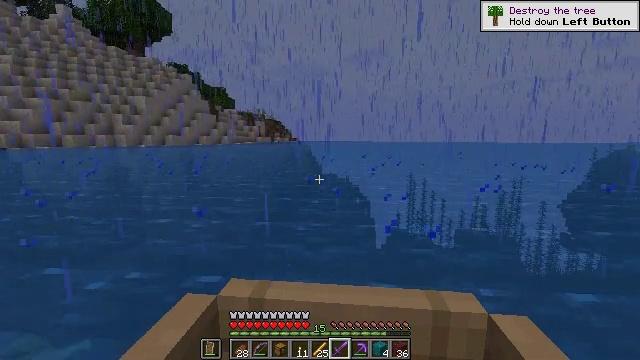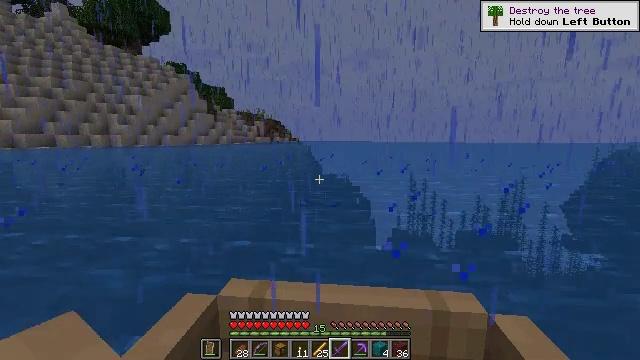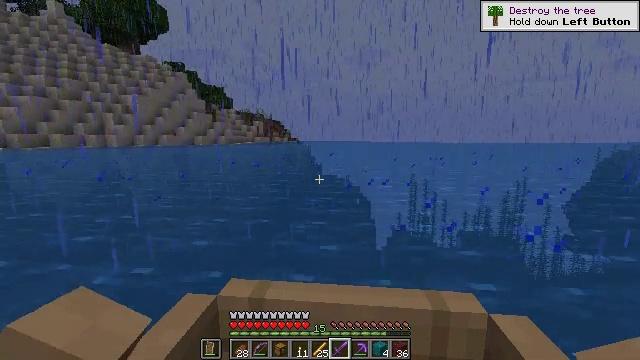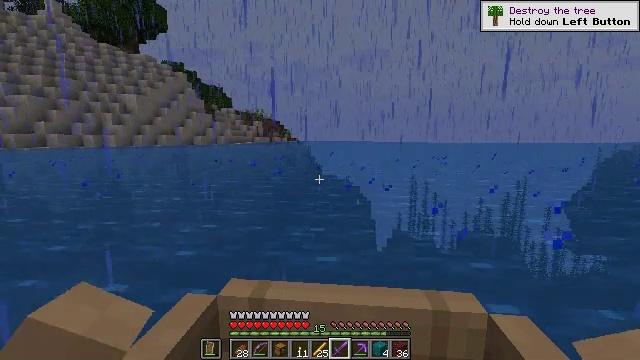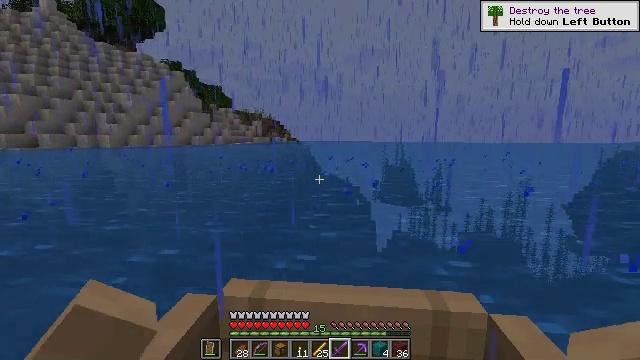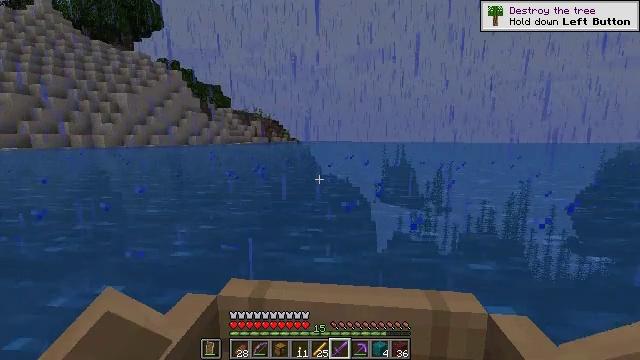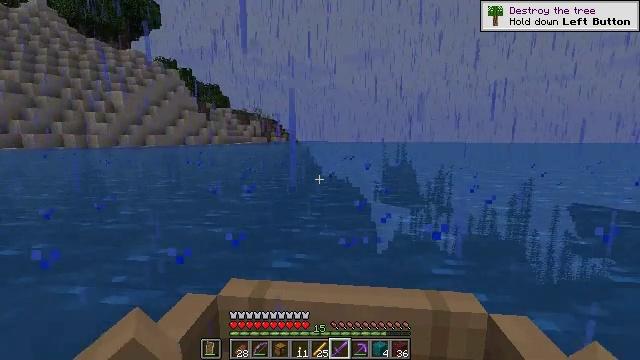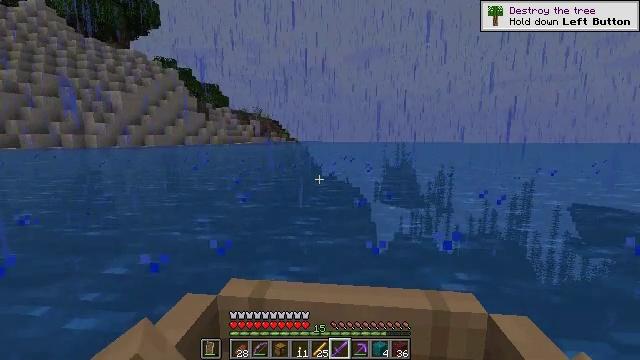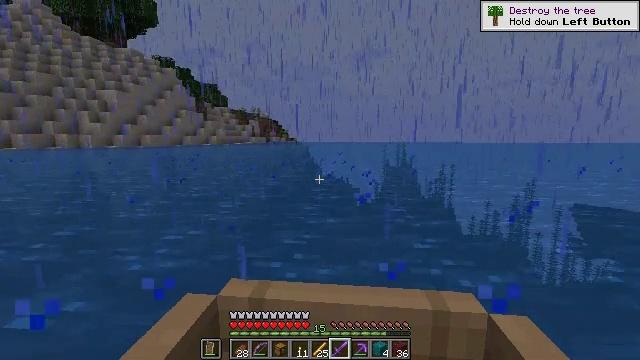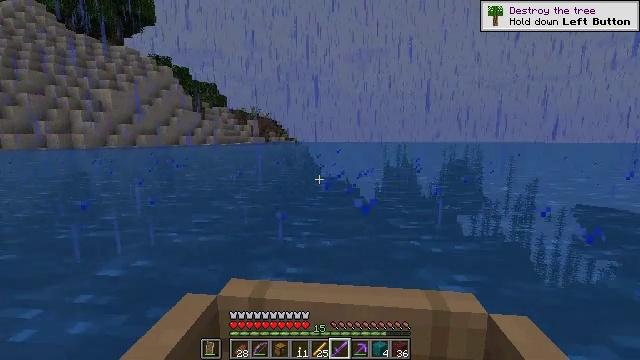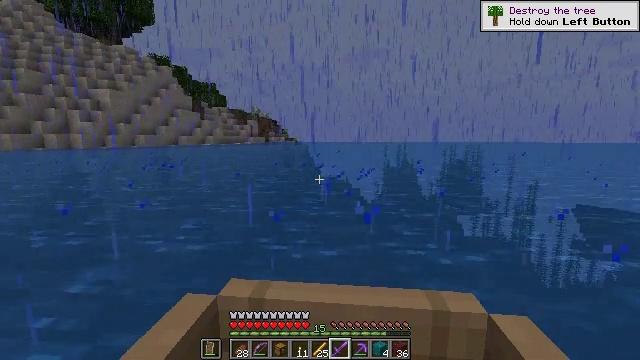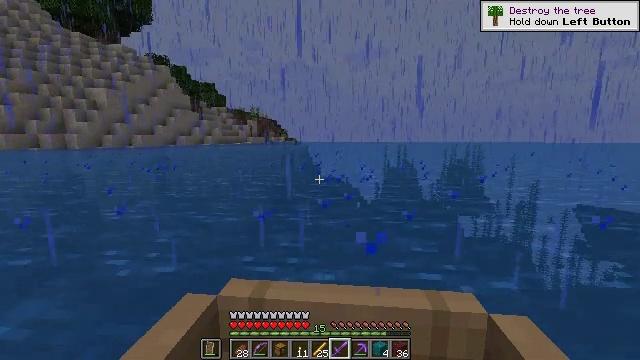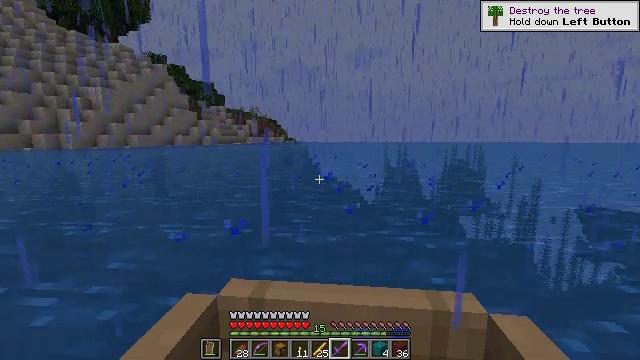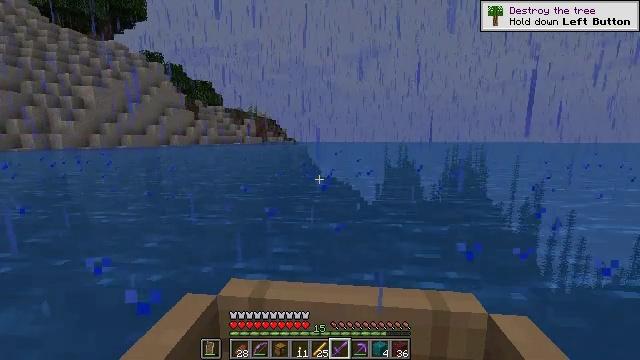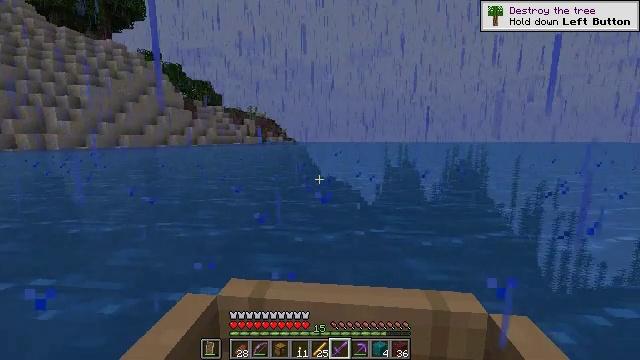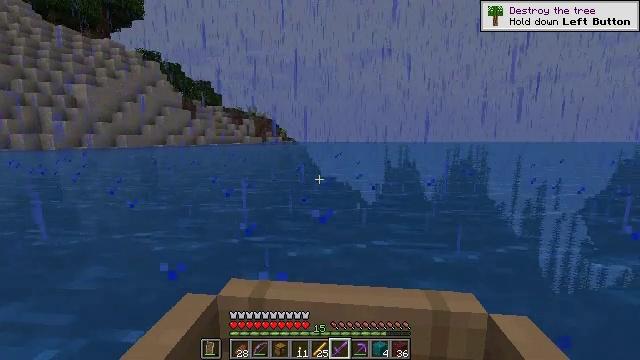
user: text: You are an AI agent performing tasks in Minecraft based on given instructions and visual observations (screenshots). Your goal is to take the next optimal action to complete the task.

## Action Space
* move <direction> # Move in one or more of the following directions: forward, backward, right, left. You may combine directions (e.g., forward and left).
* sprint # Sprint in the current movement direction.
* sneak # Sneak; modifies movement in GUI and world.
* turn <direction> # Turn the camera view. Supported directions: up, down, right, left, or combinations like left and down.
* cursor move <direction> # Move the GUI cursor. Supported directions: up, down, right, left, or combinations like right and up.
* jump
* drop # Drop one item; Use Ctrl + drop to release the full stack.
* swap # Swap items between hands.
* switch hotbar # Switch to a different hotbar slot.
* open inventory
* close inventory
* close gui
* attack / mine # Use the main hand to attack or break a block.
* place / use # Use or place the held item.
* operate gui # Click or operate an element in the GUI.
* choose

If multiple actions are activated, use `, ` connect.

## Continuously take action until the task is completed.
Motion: motion action
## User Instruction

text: Open the crafting grid for blaze powder.
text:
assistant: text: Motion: move forward
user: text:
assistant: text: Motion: move forward
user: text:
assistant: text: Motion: move forward
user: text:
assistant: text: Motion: move forward
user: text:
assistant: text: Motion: move forward
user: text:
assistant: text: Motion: move forward
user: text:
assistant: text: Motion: move forward
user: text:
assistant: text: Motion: move forward
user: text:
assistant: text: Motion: move forward
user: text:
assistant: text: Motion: move forward
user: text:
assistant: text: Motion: move forward
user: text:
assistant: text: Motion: move forward
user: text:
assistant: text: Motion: move forward
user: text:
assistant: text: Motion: move forward
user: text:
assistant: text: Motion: move forward
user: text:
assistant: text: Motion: move forward
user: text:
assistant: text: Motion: move forward
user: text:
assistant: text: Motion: move forward
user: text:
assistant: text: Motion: move forward
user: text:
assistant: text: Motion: move forward
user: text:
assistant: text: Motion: move forward
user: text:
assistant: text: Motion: move forward
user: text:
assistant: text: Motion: move forward
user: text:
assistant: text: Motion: move forward
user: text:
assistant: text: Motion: move forward
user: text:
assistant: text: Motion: move forward
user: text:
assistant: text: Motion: move forward
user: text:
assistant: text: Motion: move forward
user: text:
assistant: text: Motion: move forward
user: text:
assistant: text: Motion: move forward